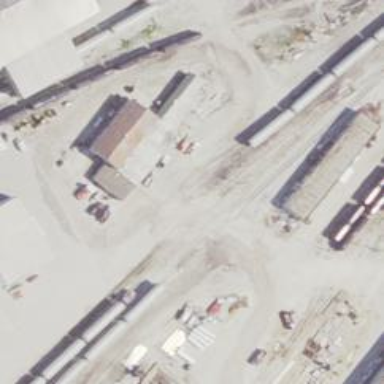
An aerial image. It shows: Railway yard.